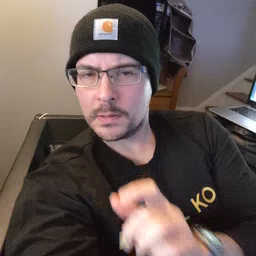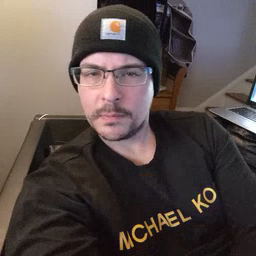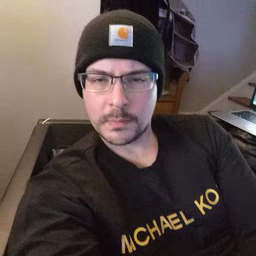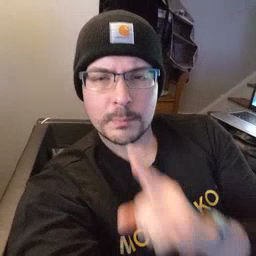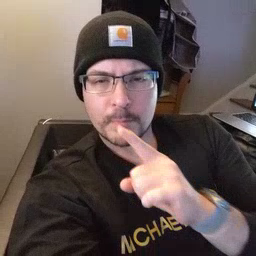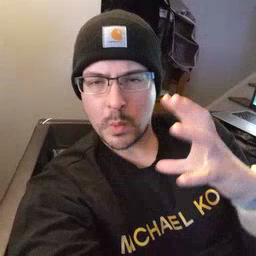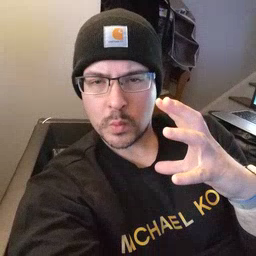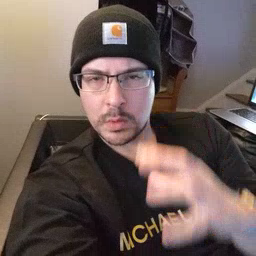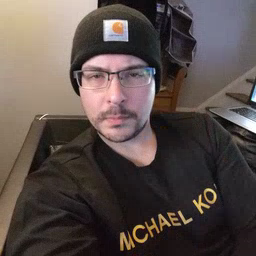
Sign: balloon